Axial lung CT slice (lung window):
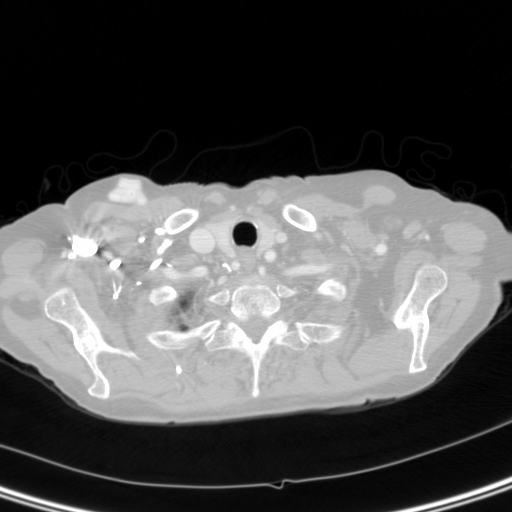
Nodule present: no